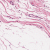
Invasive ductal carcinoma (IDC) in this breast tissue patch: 0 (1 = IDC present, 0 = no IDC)